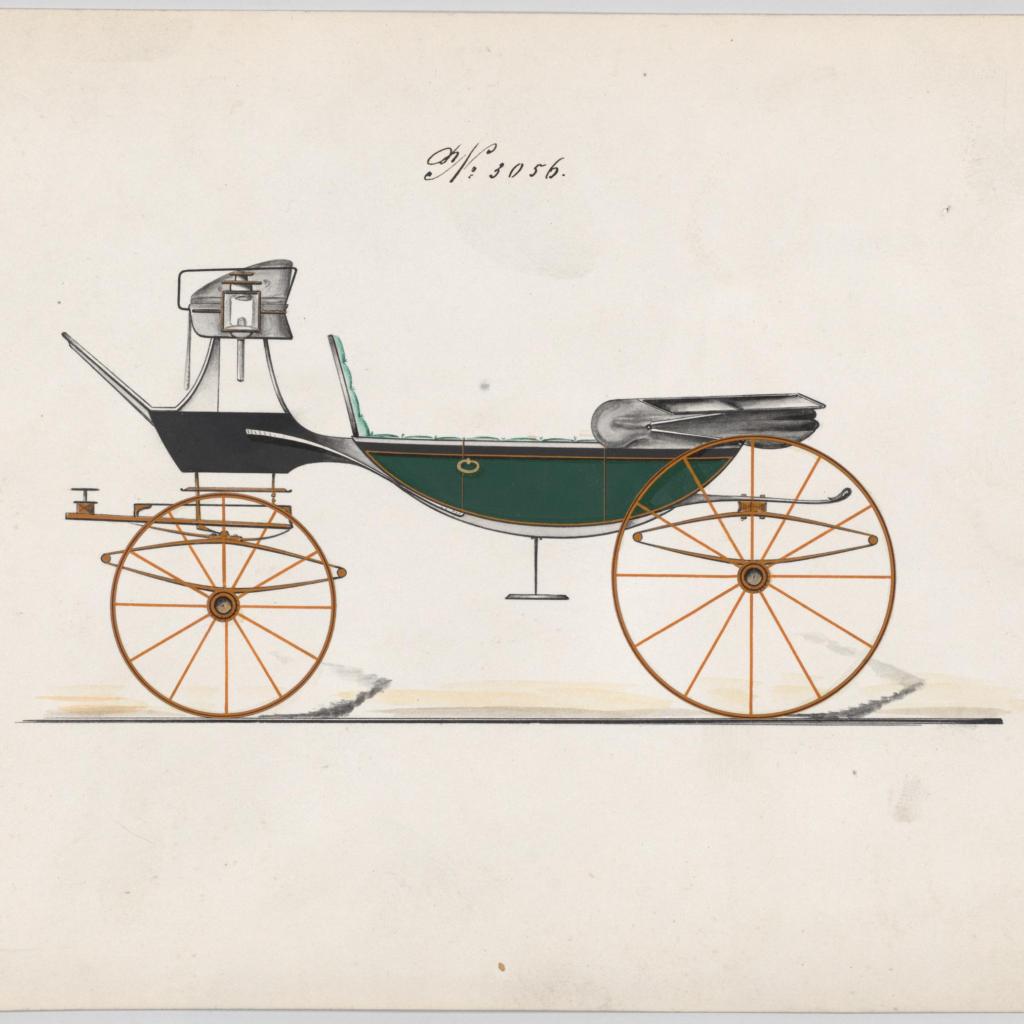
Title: Design for Vis-à-vis, no. 3056
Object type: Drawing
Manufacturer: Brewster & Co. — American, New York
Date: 1874
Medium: Pen and black ink, watercolor and gouache with gum arabic
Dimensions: Sheet: 6 5/8 x 9 1/4 in. (16.8 x 23.5 cm)
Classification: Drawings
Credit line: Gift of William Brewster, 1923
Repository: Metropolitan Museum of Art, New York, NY